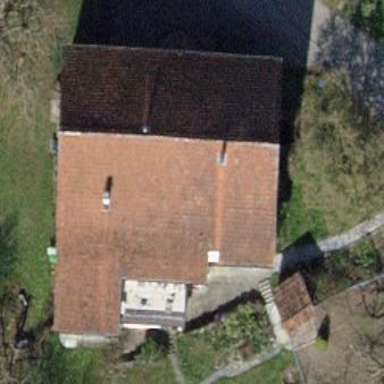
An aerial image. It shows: Farm building with gabled roof.